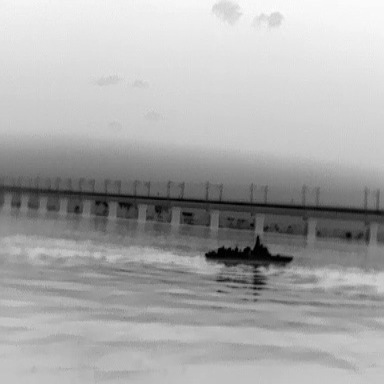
There is a warship in the infrared image.